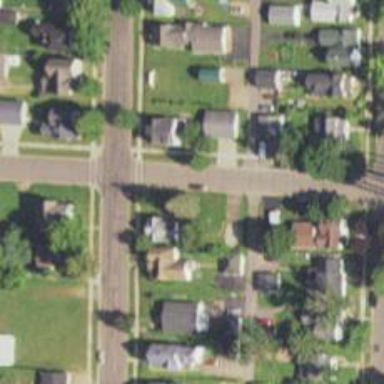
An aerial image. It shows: Alley classified as service road.